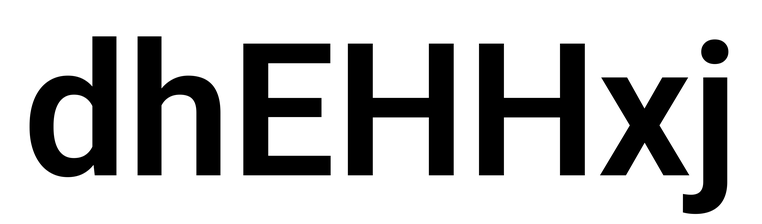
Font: Roboto_SemiBold